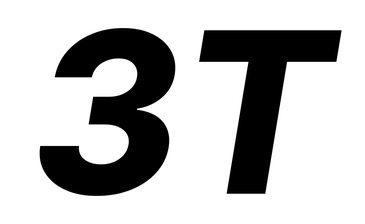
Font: Inter-Italic_ExtraBold_Italic